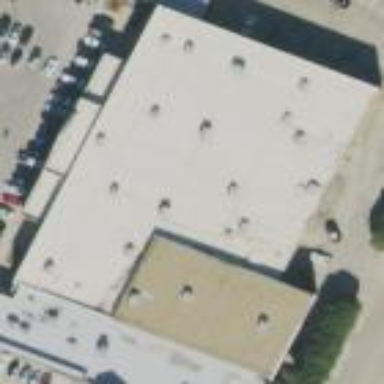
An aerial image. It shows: Retail building.